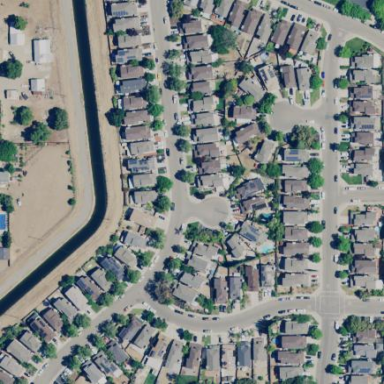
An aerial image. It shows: This residential area consists of single-family homes.